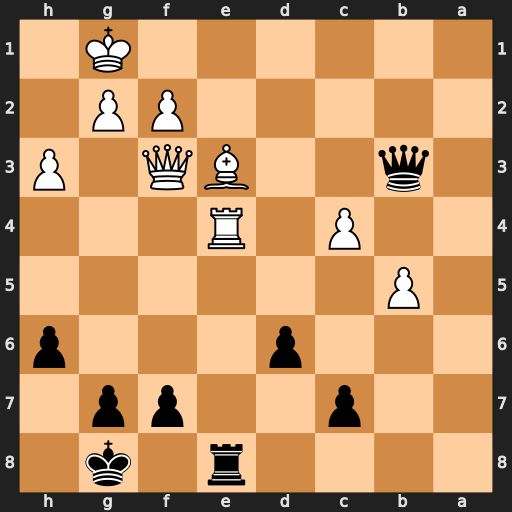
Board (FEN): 4r1k1/2p2pp1/3p3p/1P6/2P1R3/1q2BQ1P/5PP1/6K1
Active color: b
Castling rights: -
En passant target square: -
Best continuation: Qb1+ Kh2 Qxe4